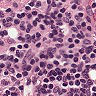
Metastatic tissue present: no